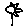
Label: flower